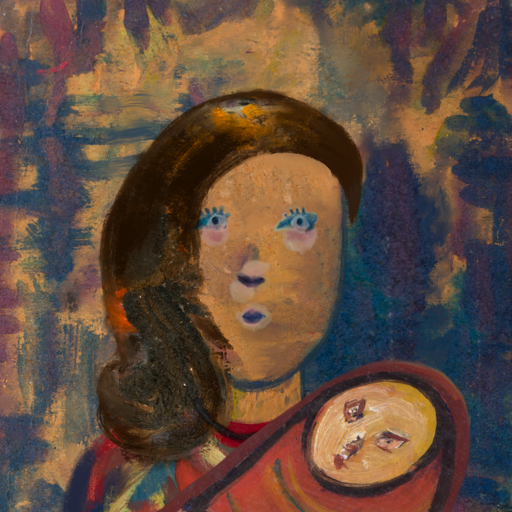
Background: InTheSun, Head And Neck Front: In_The_Sun, Face Front: Hill_Girl, Bust: Mother_And_Son_Son, Hair Front: Gypsy_Queen, Head Accessory: Blank, Second Necklace: Blank, Necklace: Orphan, Baby: After_Raid_Baby